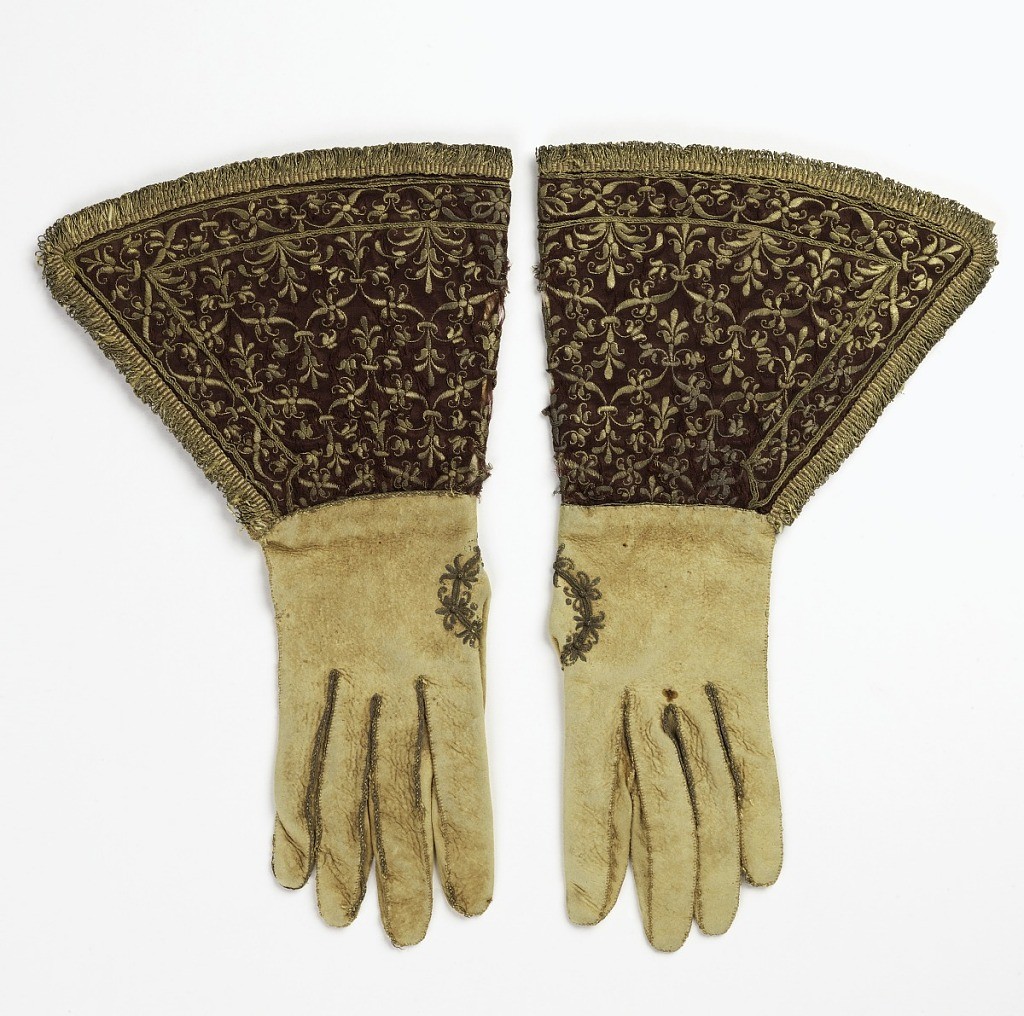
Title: Gloves
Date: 1600–1650
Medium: Label: cut, sewn and embroidered leather gloves; silk satin gauntlets embroidered with metallic yarns; woven metallic fringe
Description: Pair of white leather gloves with deep gauntlets of dark red satin. The gauntlets are embroidered in gold metallic yarns with a small repeating design of a fleur-de-lis, and are edged with gold fringe. Lined with yellow silk.